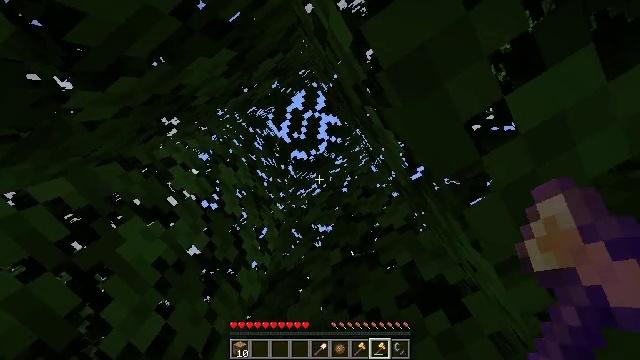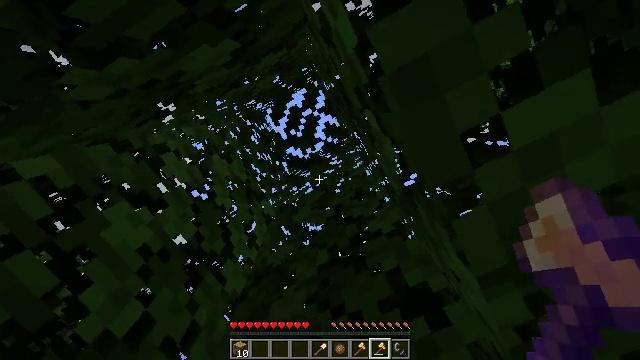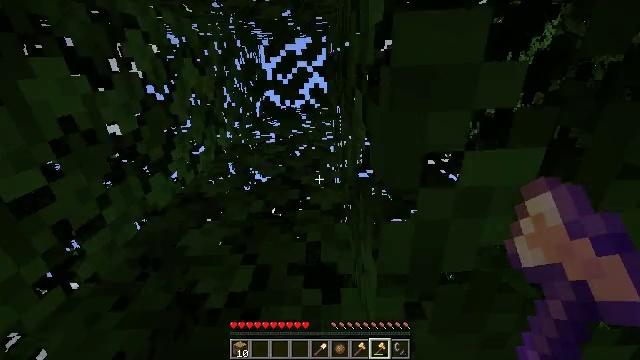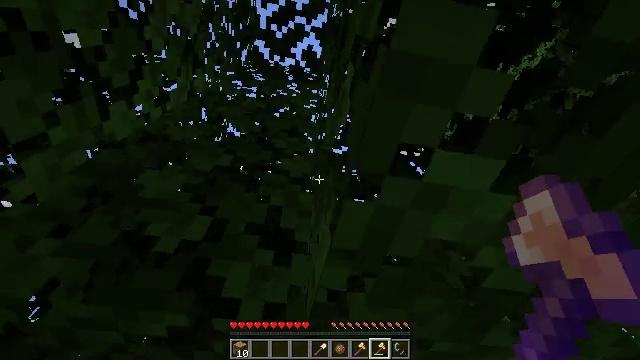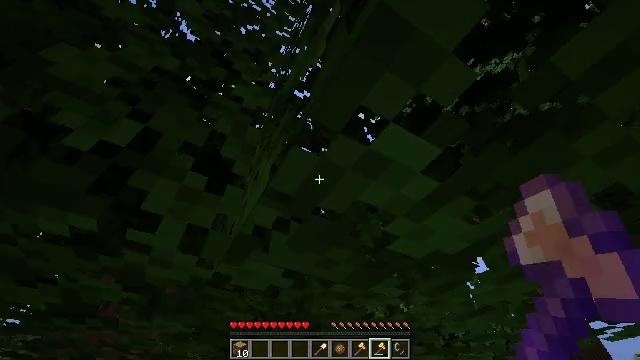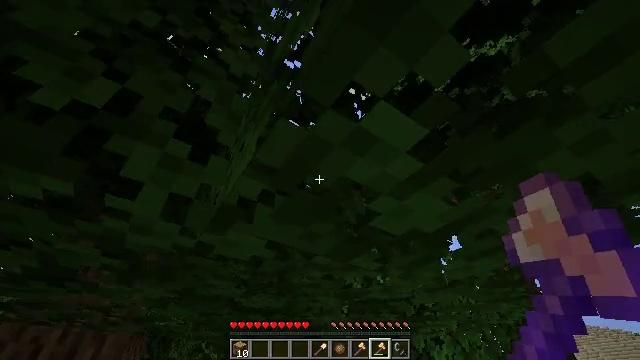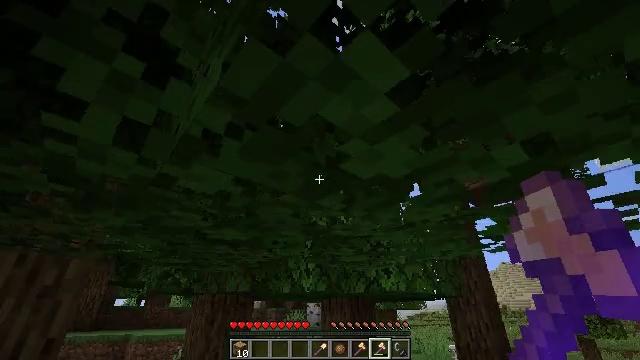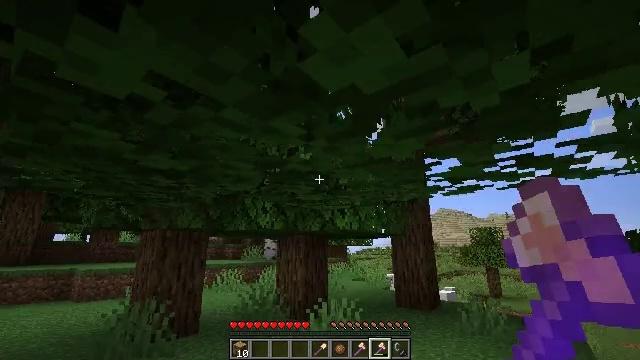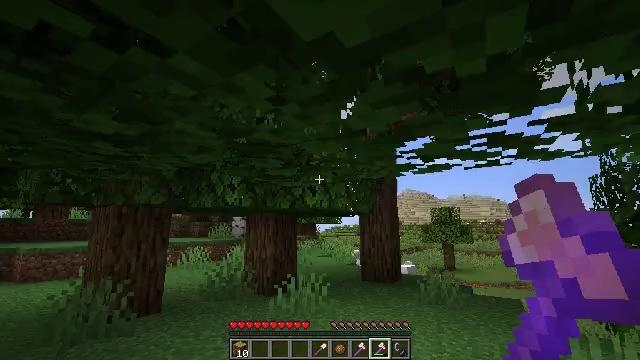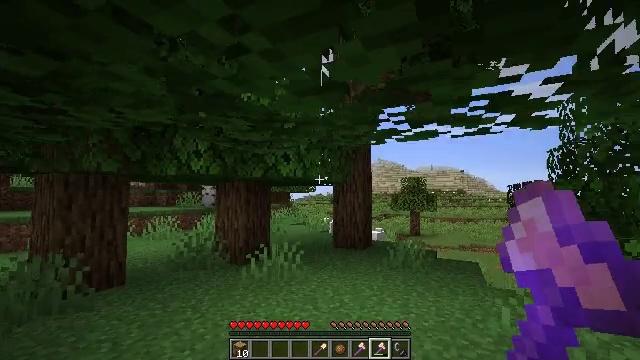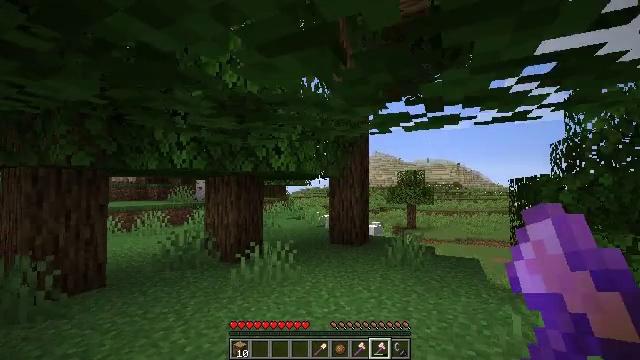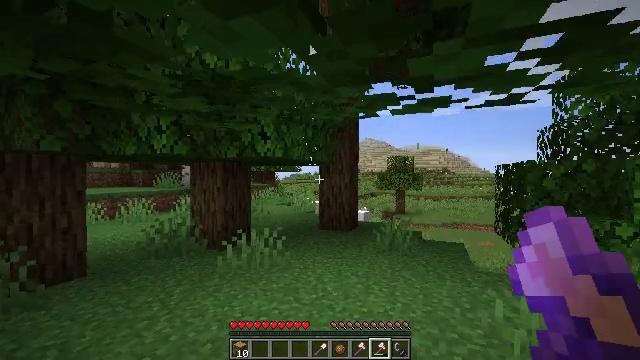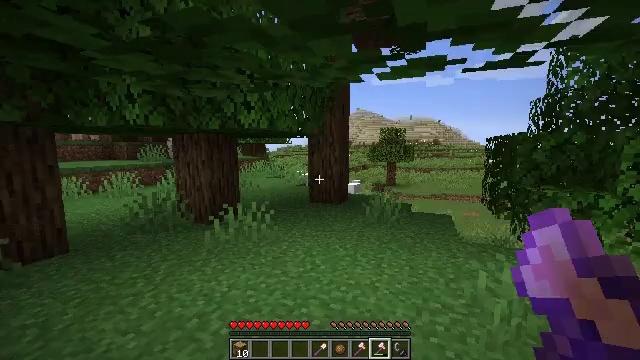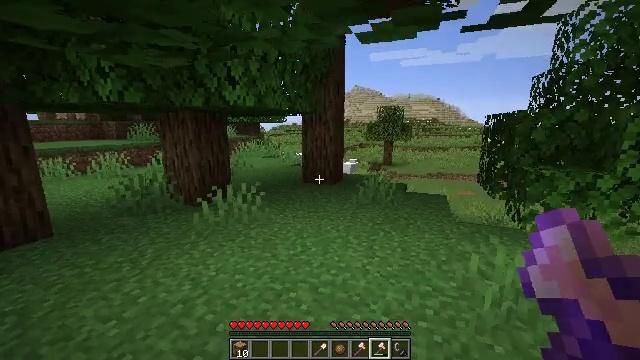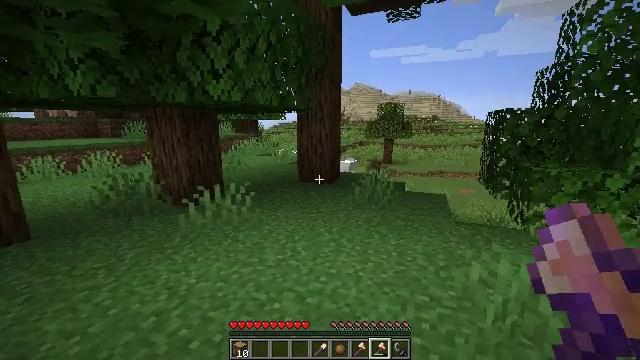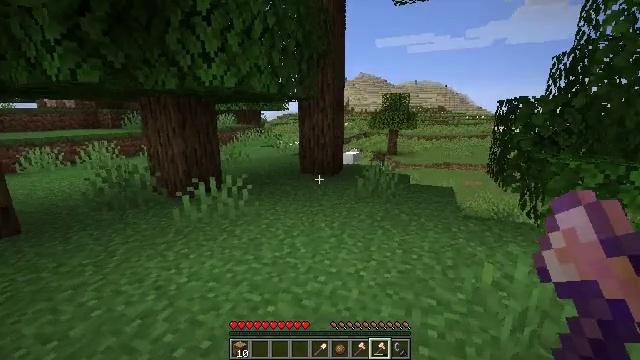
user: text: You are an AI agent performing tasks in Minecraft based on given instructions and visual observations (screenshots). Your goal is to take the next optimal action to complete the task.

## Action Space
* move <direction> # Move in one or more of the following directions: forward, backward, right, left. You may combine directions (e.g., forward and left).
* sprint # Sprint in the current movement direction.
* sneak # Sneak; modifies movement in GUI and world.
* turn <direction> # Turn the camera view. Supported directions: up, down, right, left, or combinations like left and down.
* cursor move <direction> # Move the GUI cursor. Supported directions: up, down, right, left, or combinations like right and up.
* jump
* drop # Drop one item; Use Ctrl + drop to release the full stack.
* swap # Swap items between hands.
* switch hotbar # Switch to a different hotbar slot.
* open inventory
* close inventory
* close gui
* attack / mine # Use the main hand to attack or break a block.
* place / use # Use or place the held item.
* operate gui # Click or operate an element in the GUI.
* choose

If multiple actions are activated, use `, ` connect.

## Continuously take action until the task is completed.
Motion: motion action
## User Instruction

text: Hunt animals.
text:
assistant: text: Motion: turn right
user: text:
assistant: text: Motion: turn right and down
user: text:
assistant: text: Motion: turn right and down
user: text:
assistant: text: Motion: turn right and down
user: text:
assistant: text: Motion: turn right and down
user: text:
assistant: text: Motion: move forward, turn right and down
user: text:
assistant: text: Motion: move forward, turn right and down
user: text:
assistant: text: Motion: move forward, turn right and down
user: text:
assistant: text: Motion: move forward, turn right and down
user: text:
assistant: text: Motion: move forward and move right, turn down
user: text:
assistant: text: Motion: move forward and move right, turn right and down
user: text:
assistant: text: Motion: move forward and move right, turn right and down
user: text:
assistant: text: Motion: move forward and move right, turn down
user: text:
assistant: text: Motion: move forward
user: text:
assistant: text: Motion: move forward, turn down
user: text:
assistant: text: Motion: move forward
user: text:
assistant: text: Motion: move forward
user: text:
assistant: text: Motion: move forward
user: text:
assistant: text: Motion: move forward, turn left
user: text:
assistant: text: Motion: move forward, turn left
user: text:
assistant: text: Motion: move forward
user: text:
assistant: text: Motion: move forward, turn right
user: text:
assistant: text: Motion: move forward and move right, turn right
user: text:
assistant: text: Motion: move forward and move right, turn right
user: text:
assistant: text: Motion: move forward and move right, turn right and up
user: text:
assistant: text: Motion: move forward and move right, turn right
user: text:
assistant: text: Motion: move forward, turn right
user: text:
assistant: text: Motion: no_op
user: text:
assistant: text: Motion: move forward
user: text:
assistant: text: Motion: move forward